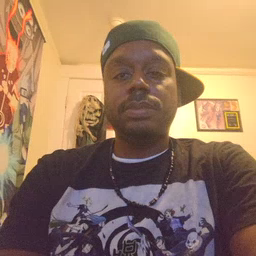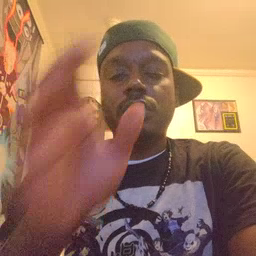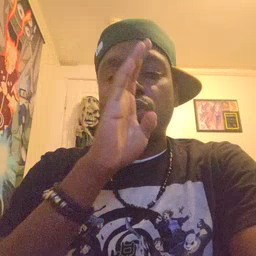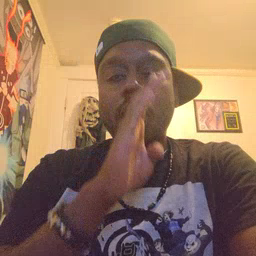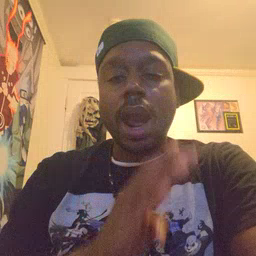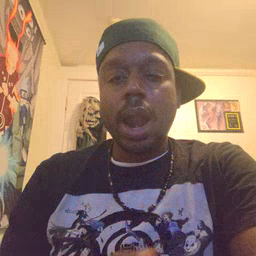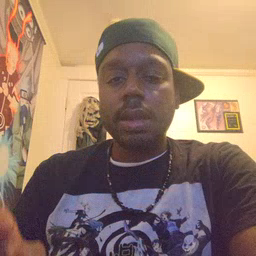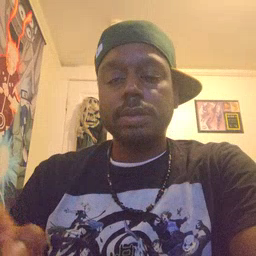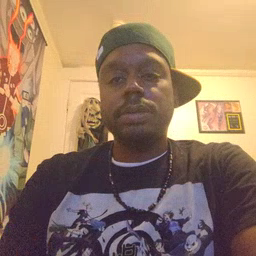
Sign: quiet